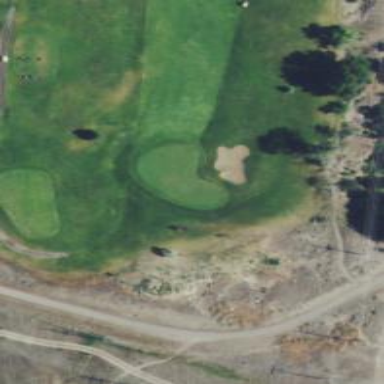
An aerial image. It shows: Golf hole.